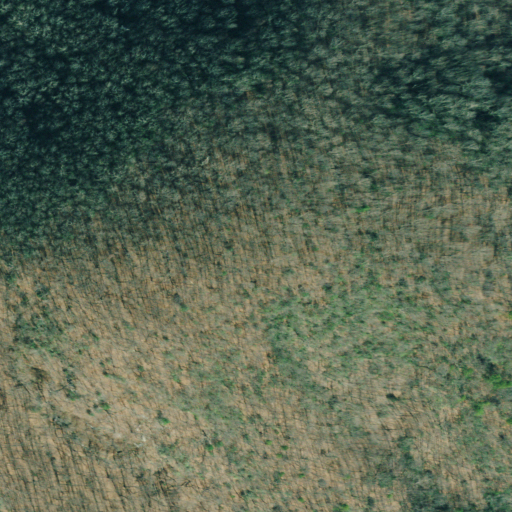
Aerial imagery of mountain in Georgia named Raven Knob containing deciduous forest, mixed forest, evergreen forest, and open development